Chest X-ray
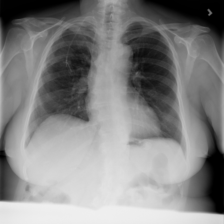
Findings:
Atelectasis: negative
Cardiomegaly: negative
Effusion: negative
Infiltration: negative
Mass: negative
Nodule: positive
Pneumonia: negative
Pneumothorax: negative
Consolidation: negative
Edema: negative
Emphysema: negative
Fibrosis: negative
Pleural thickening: positive
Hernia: negative